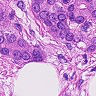
Metastatic tissue present: yes